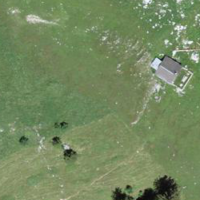
EUNIS habitat code: 25
Species observed at this site:
Galeopsis tetrahit